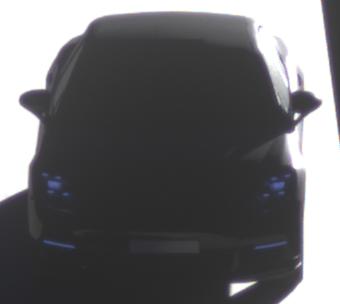
Make: Porsche
Model: Panamera
Detailed model: Panamera (971)
Model produced from: 2016/11
Model produced until: 2018/08
Doors: 5
Color: black
Road condition: dry road
Daytime: sunrise or sunset
Contrast: high contrast